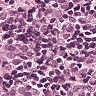
Metastatic tissue present: yes